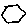
Label: hexagon